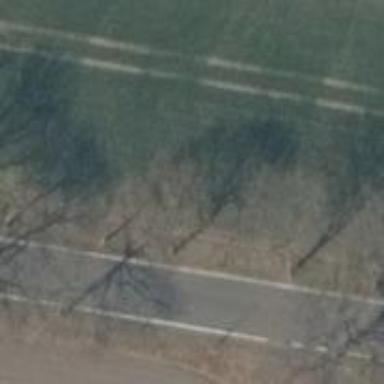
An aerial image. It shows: Row of trees in natural setting.